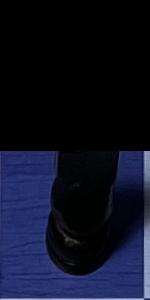
Label: Knight_Black